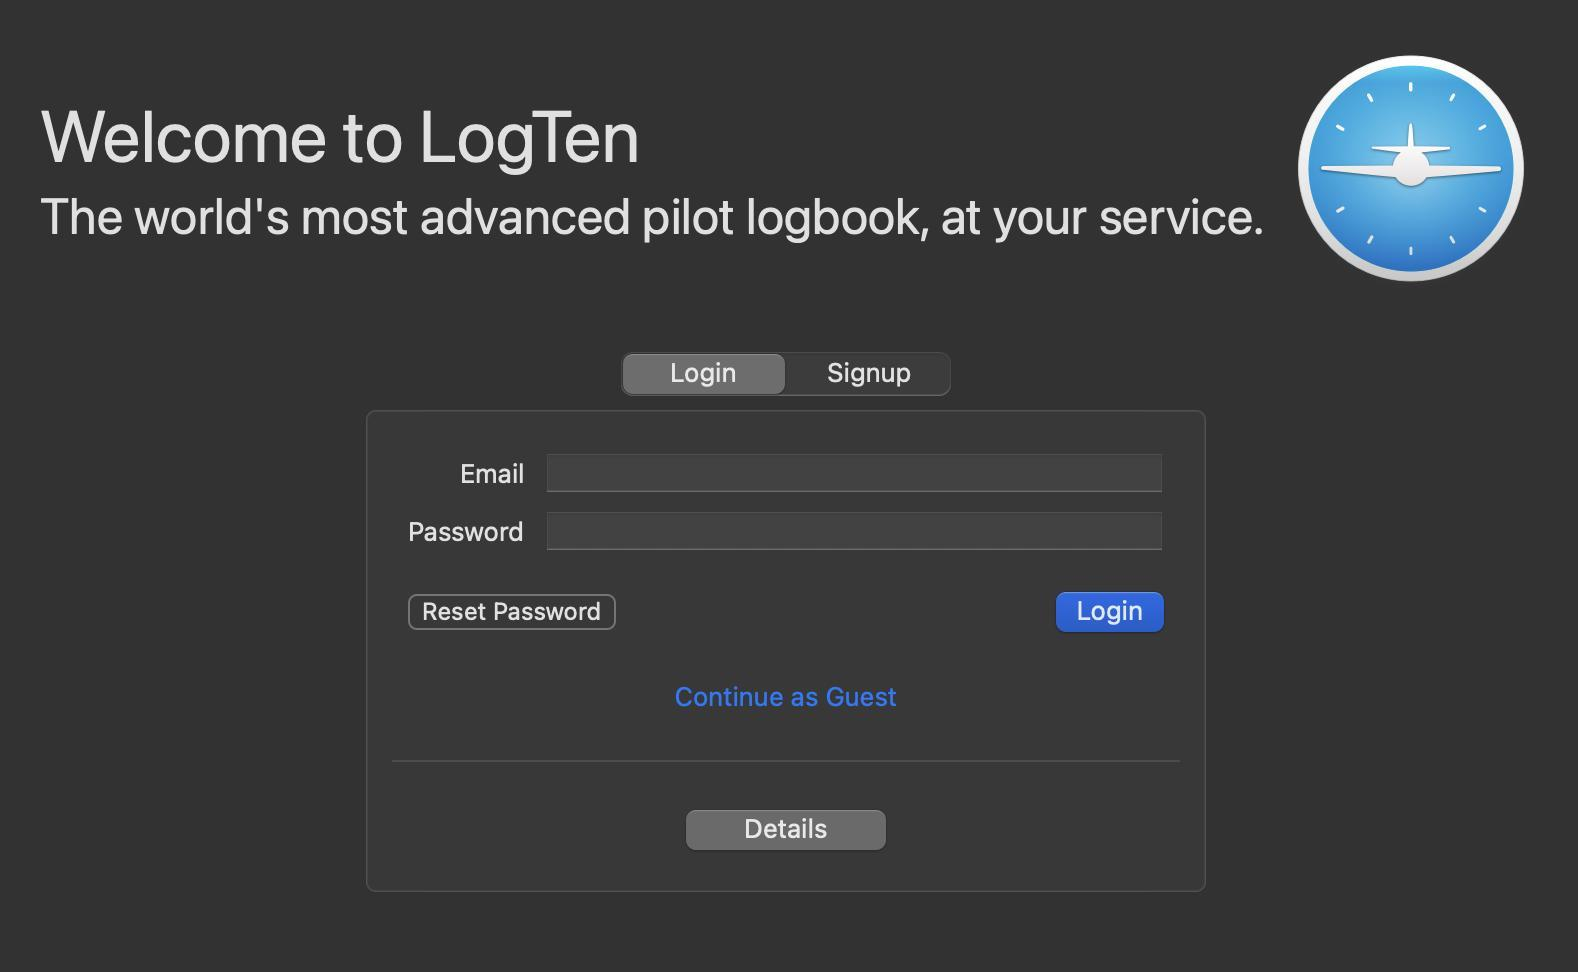
Accessibility tree:
{"name": "", "role": "AXWindow", "description": null, "role_description": "window", "value": null, "position": "470.00;346.00", "size": "789;486", "children": [{"name": null, "role": "AXStaticText", "description": null, "role_description": "text", "value": "Welcome to LogTen", "position": "18.00;46.00", "size": "617;43", "children": []}, {"name": null, "role": "AXStaticText", "description": null, "role_description": "text", "value": "The world's most advanced pilot logbook, at your service.", "position": "18.00;93.00", "size": "617;29", "children": []}, {"name": null, "role": "AXImage", "description": "AppIcon", "role_description": "image", "value": null, "position": "641.00;20.00", "size": "128;128", "children": []}, {"name": null, "role": "AXGroup", "description": null, "role_description": "group", "value": null, "position": "180.00;203.00", "size": "426;247", "children": [{"name": null, "role": "AXTextField", "description": null, "role_description": "text field", "value": "", "position": "272.50;226.00", "size": "310;21", "children": []}, {"name": null, "role": "AXStaticText", "description": null, "role_description": "text", "value": "Email", "position": "228.00;228.50", "size": "36;16", "children": []}, {"name": null, "role": "AXStaticText", "description": null, "role_description": "text", "value": "Password", "position": "202.00;257.50", "size": "62;16", "children": []}, {"name": null, "role": "AXTextField", "description": null, "role_description": "secure text field", "value": "", "position": "272.50;255.00", "size": "310;21", "children": []}, {"name": "Login", "role": "AXButton", "description": null, "role_description": "button", "value": null, "position": "521.00;291.00", "size": "68;32", "children": []}, {"name": "Reset_Password", "role": "AXButton", "description": null, "role_description": "button", "value": null, "position": "204.00;297.00", "size": "104;19", "children": []}, {"name": "Details", "role": "AXButton", "description": null, "role_description": "button", "value": null, "position": "336.00;400.00", "size": "114;32", "children": []}, {"name": "Continue_as_Guest", "role": "AXButton", "description": null, "role_description": "button", "value": null, "position": "335.00;340.00", "size": "116;16", "children": []}]}, {"name": null, "role": "AXRadioGroup", "description": null, "role_description": "radio group", "value": "{\n    \"name\": null,\n    \"role\": \"AXRadioButton\",\n    \"description\": \"Login\",\n    \"role_description\": \"radio button\",\n    \"value\": 1,\n    \"position\": \"308.50;175.00\",\n    \"size\": \"85;24\",\n    \"children\": []\n}", "position": "308.50;175.00", "size": "169;24", "children": [{"name": null, "role": "AXRadioButton", "description": "Login", "role_description": "radio button", "value": 1, "position": "308.50;175.00", "size": "85;24", "children": []}, {"name": null, "role": "AXRadioButton", "description": "Signup", "role_description": "radio button", "value": 0, "position": "393.50;175.00", "size": "84;24", "children": []}]}]}